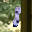
Label: 1